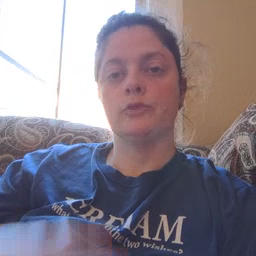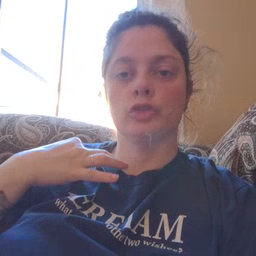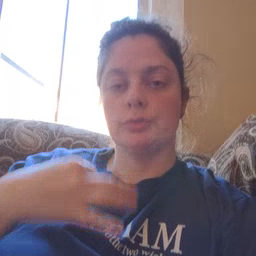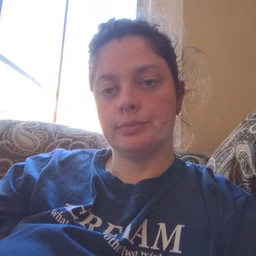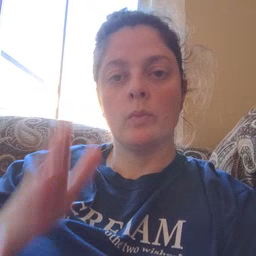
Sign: shirt